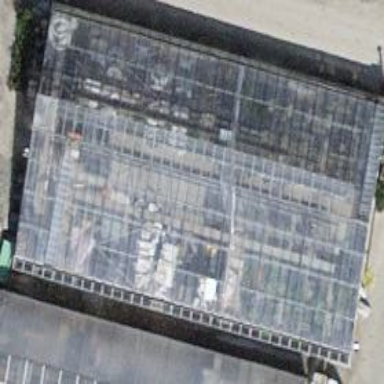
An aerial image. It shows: Greenhouse.